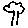
Label: tree